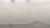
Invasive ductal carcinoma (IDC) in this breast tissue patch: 0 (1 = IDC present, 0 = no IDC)